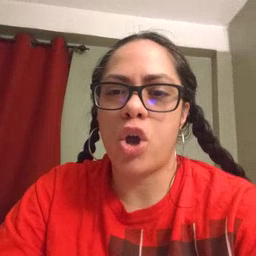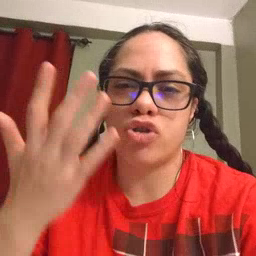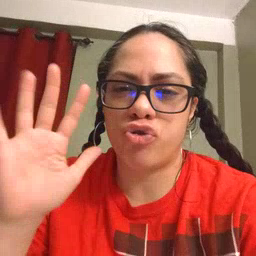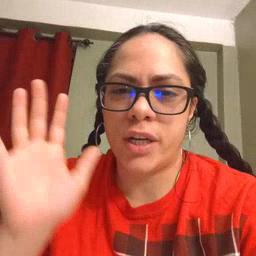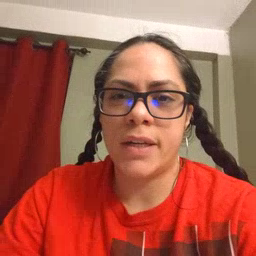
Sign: tree